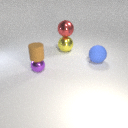
small purple metal sphere to the left of large blue rubber sphere